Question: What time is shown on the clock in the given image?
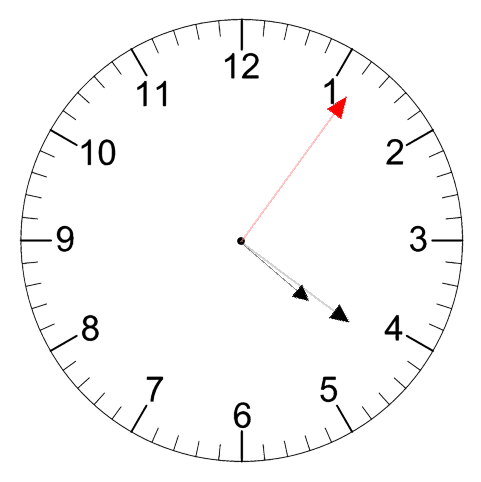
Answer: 04:21:06